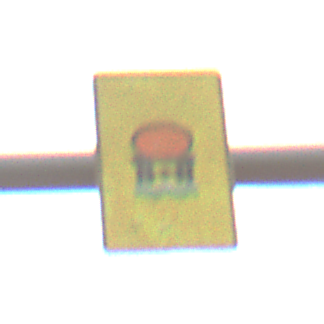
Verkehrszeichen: FahrzeugeMitWassergefaehrdenderLadungOhnePfeilsymbol
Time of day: SunriseSunset
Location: Outdoor (Nature)
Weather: PartlyCloudy
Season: NotSpecified
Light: Natural